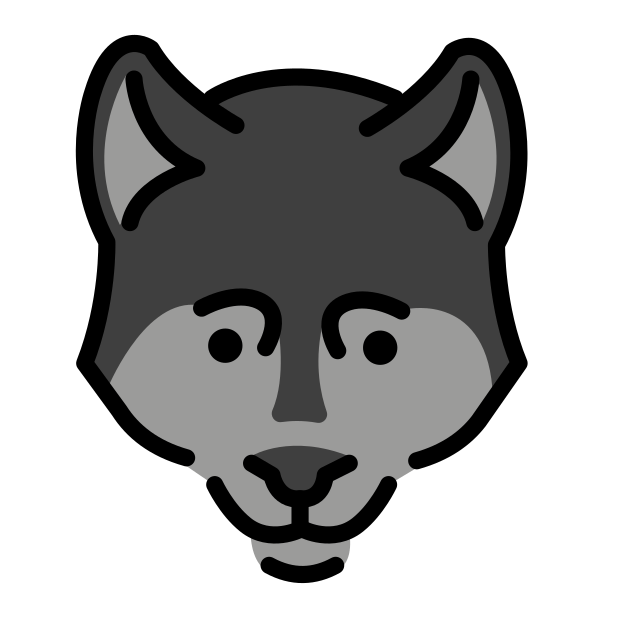
wolf